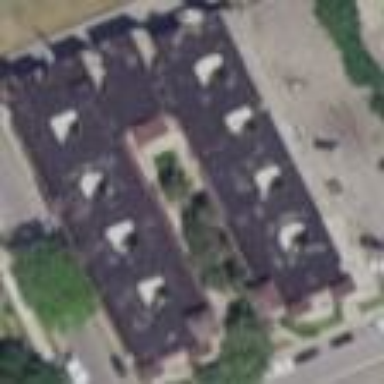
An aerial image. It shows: View of apartment building.